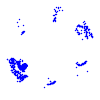
Particle: pion